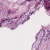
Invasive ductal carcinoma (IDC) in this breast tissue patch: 0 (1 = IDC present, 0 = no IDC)